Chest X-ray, PA view. Patient: 61 years old, sex F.
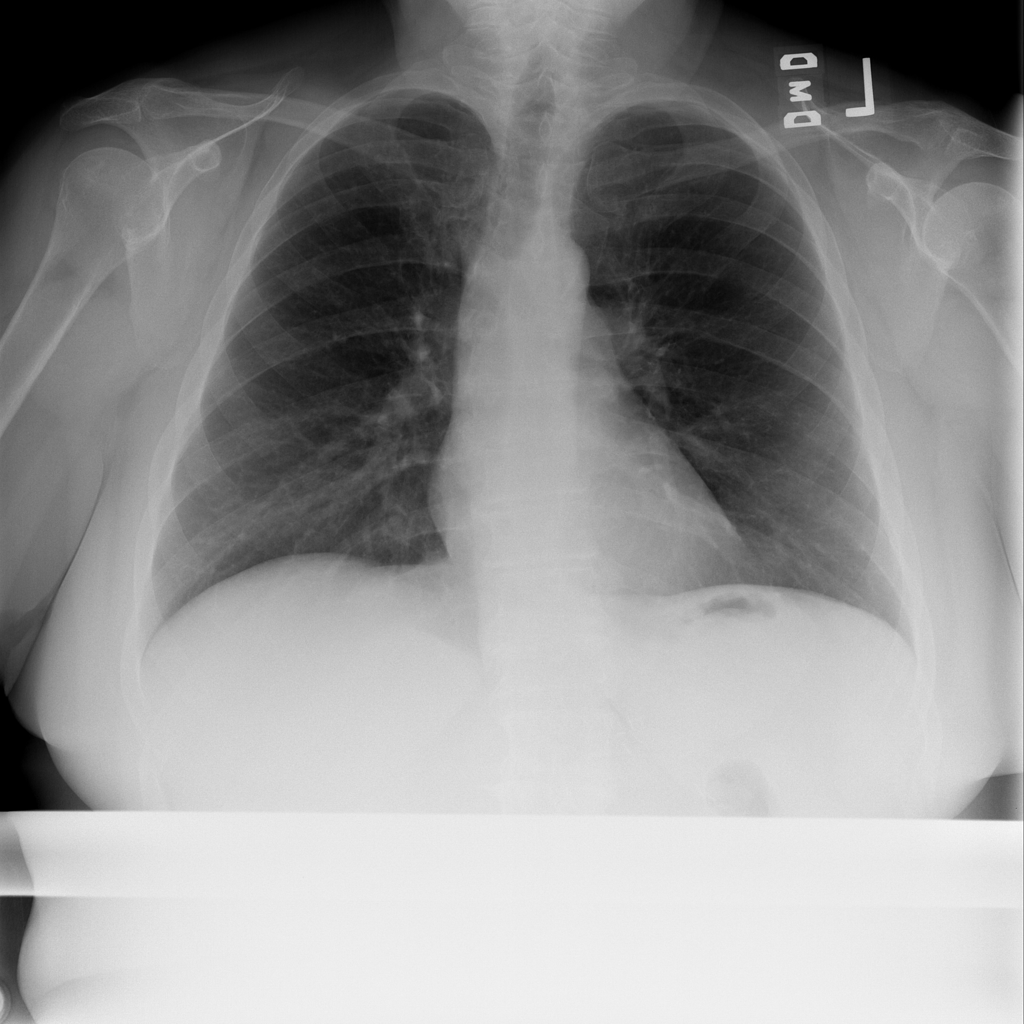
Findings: Effusion